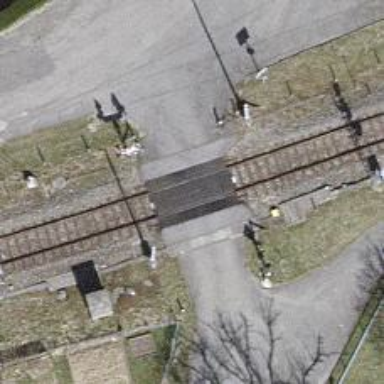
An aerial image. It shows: Full barrier level crossing along the railway.